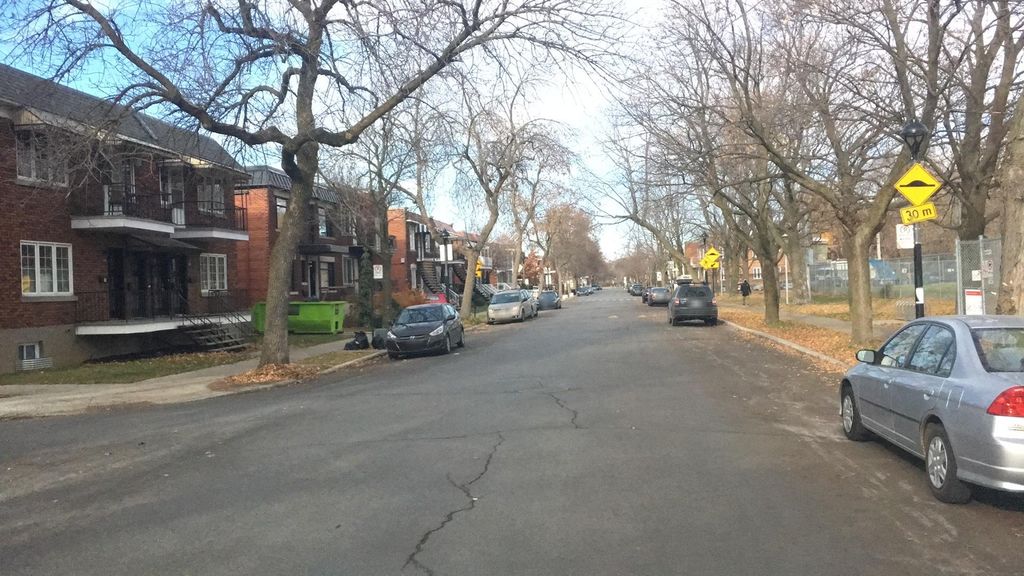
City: montreal